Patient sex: M
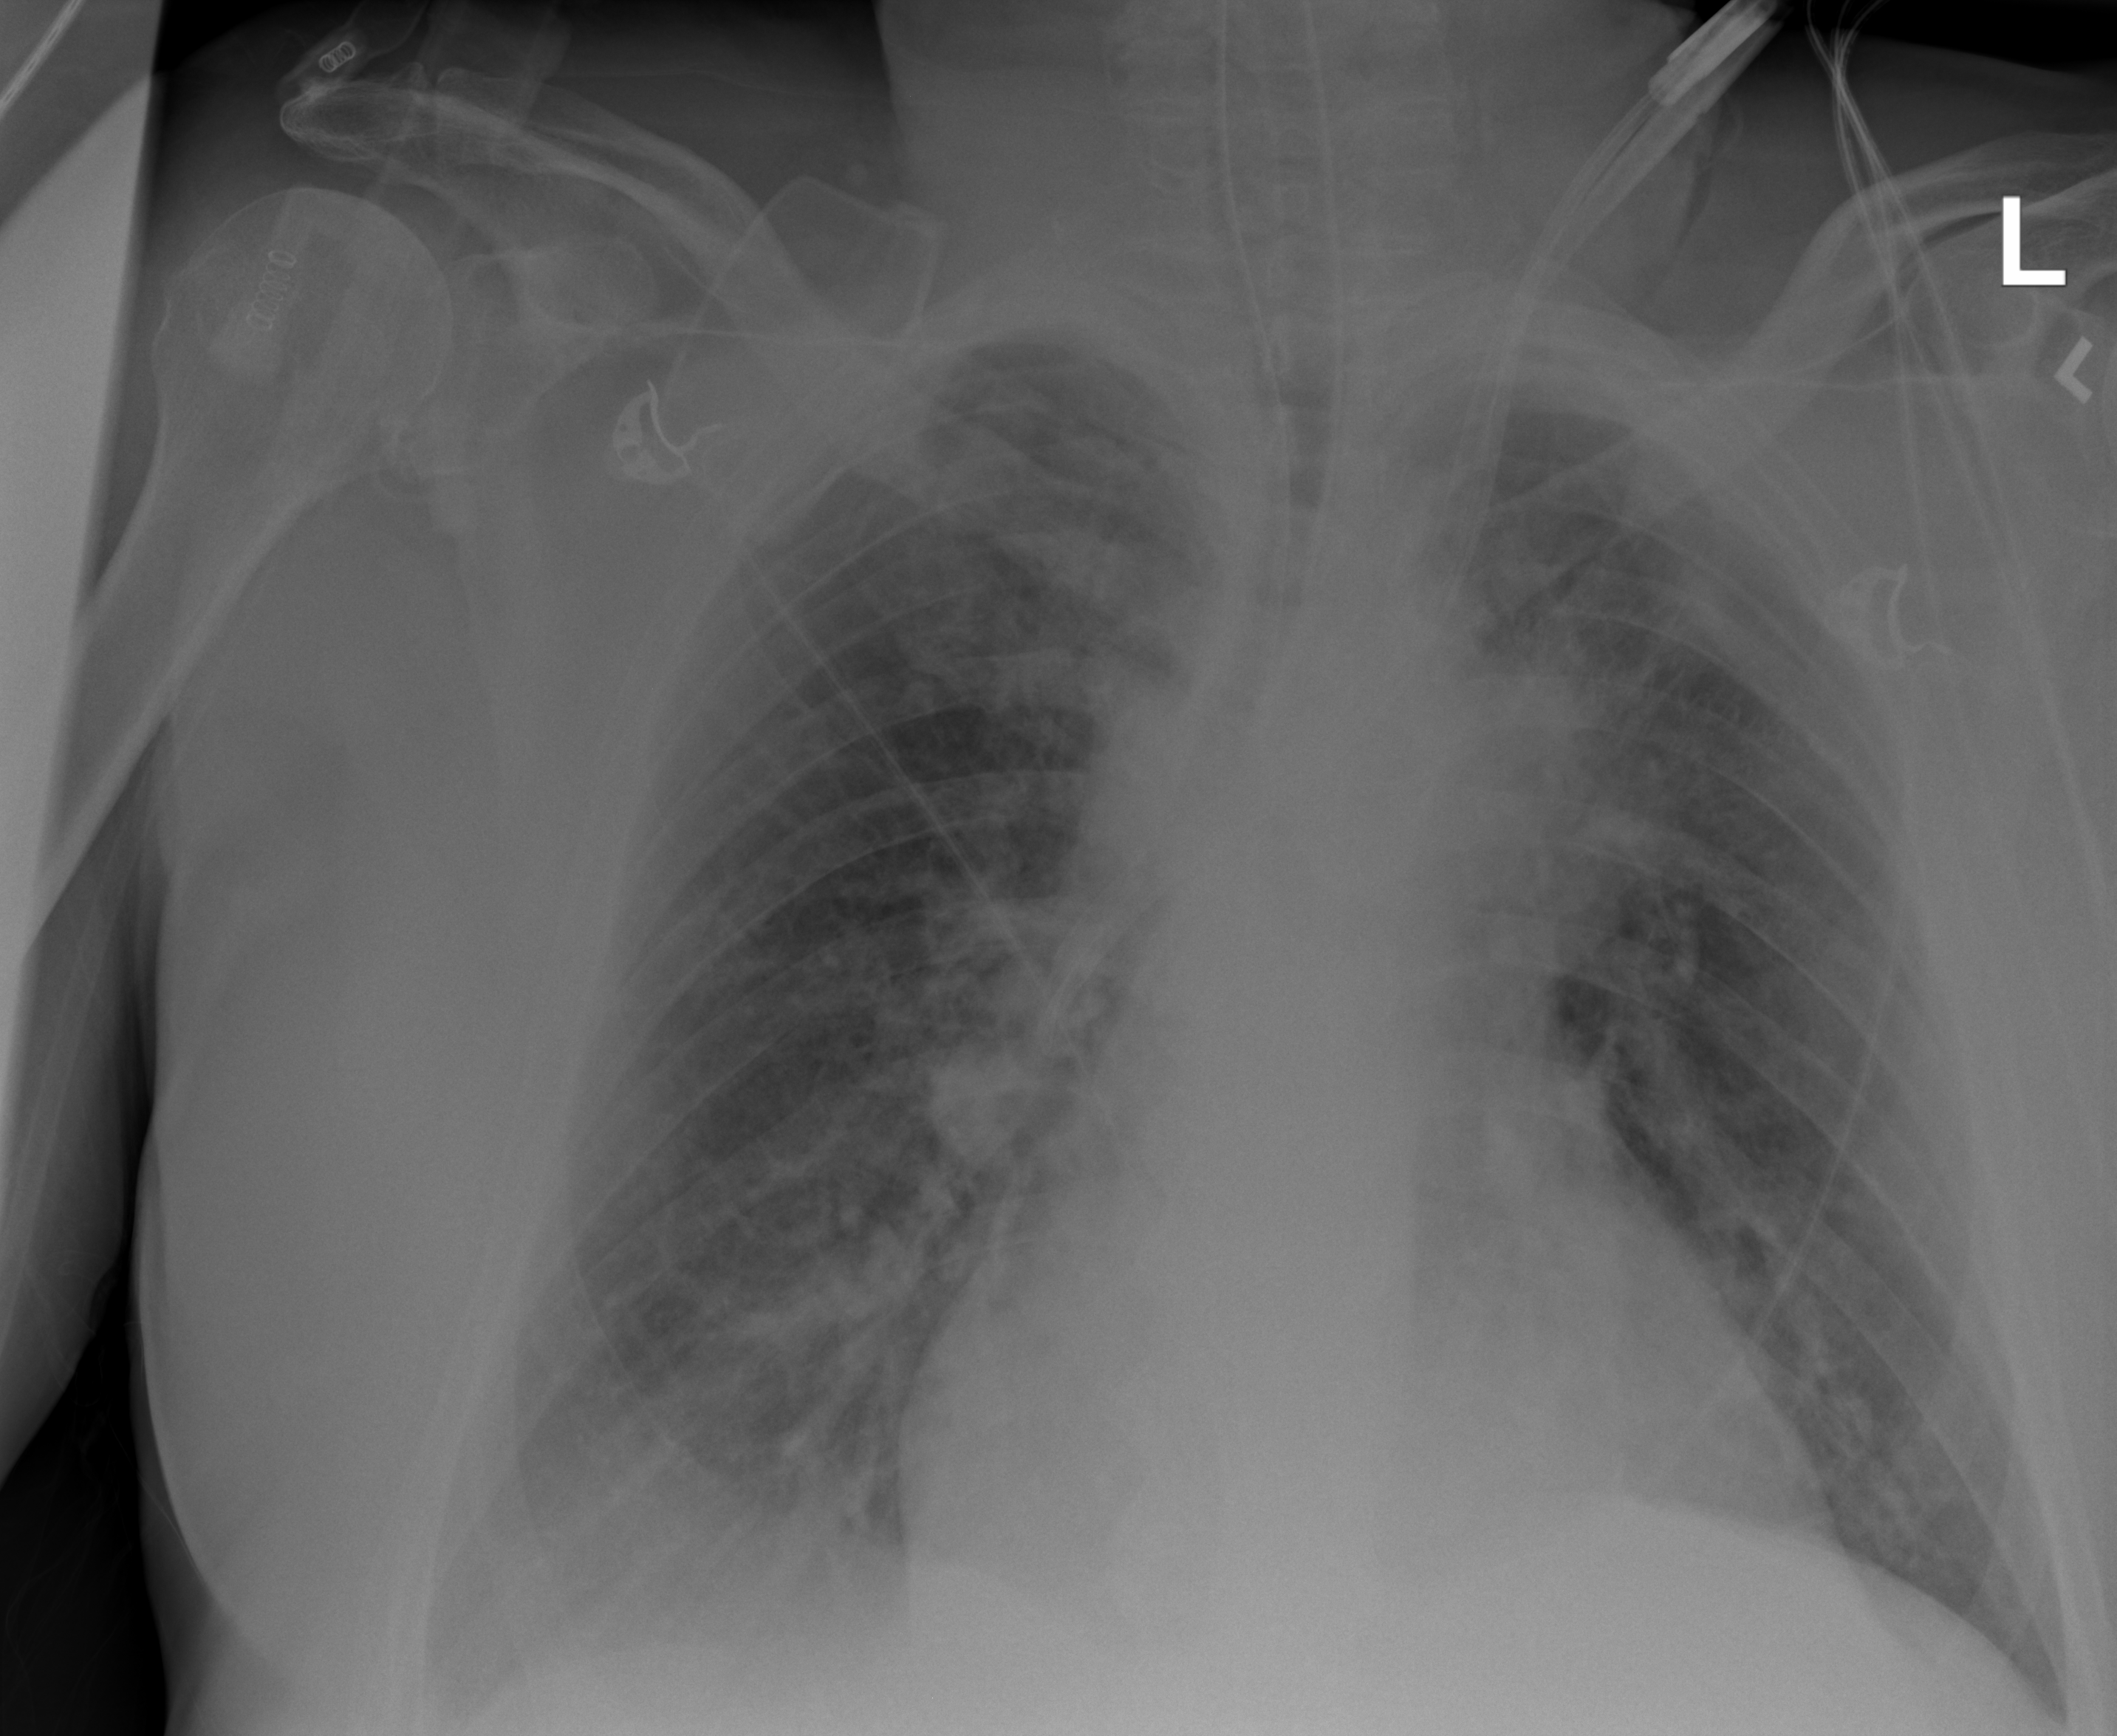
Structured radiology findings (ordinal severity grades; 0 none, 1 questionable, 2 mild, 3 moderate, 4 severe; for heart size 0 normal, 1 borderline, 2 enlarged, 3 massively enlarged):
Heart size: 2
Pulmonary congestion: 2
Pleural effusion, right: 2
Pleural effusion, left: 1
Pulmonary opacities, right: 2
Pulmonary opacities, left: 2
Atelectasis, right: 2
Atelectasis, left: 2